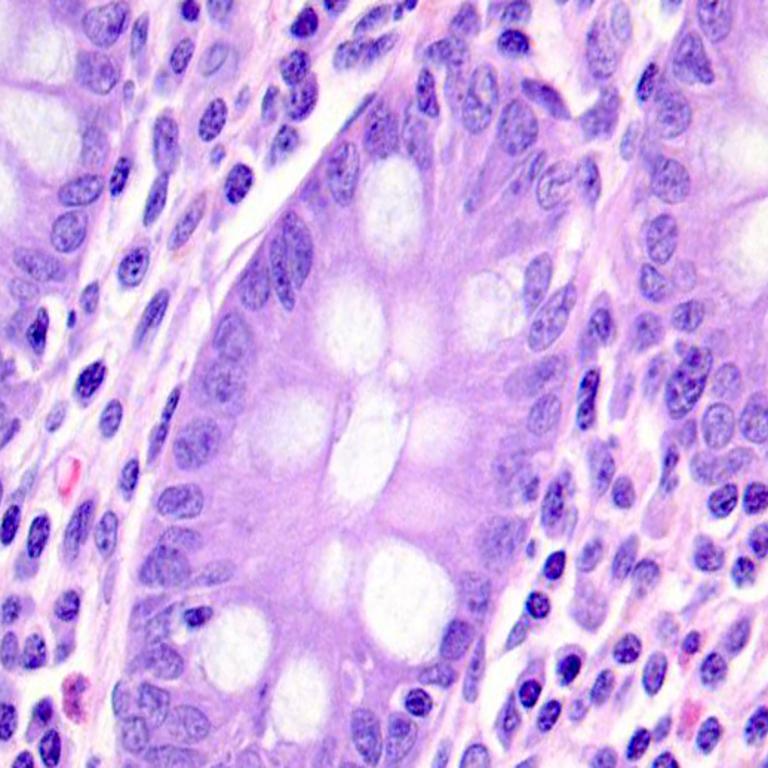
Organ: colon
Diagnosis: benign